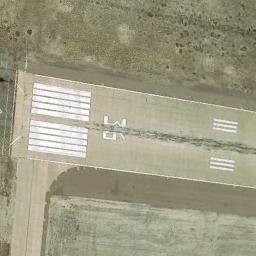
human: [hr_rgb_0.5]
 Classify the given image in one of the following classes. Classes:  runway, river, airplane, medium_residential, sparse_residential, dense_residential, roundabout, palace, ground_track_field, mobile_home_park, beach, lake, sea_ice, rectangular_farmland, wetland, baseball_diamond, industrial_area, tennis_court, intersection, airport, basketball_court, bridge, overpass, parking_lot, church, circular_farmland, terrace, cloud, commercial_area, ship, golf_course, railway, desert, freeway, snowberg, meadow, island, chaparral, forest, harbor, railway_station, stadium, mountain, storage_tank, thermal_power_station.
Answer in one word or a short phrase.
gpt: runway